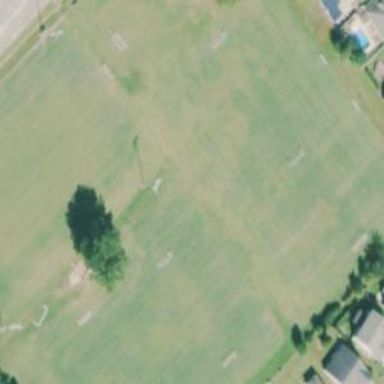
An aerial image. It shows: Soccer pitch for leisure land activities.